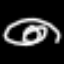
Label: octagon